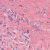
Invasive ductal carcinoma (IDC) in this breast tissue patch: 1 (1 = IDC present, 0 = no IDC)